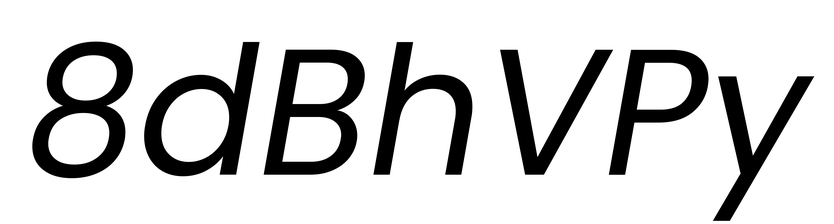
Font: Poppins-Italic